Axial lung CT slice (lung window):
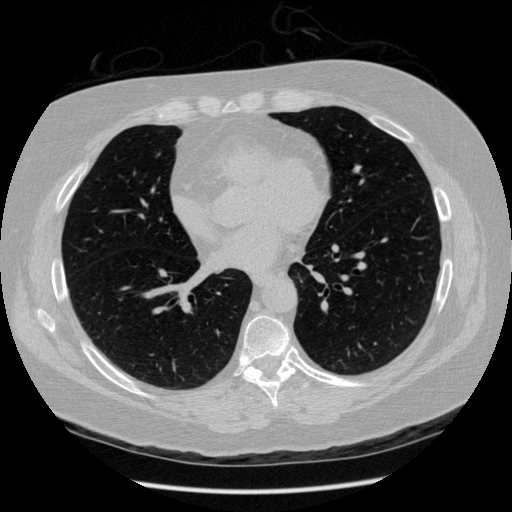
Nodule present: no